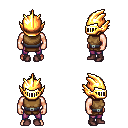
a pixel art fantasy rpg character, male body template, human, light skin, leather chest armor, magenta pants, white mohawk hairstyle, gold helm, maroon shoes, four views (front, back, left, right), 2x2 character sprite sheet, small pixel art, hard edges, no anti-aliasing